Interaction volume radius: 5 \u00c5
Interaction volume height: 35 \u00c5
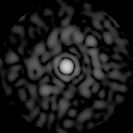
Disorder parameter: 0.7989